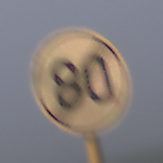
Verkehrszeichen: EndeGeschwindigkeit80
Umgebung: Outdoor, RoadRail
Tageszeit: MorningAfternoon
Wetter: Overcast
Licht: Natural
Jahreszeit: NotSpecified
Kontrast: LowContrast